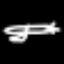
Label: airplane